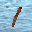
Label: 1